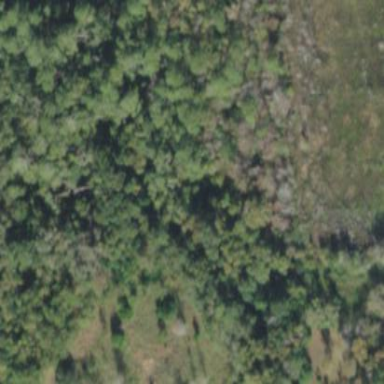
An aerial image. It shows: Mixed woodland with various types of leaves.